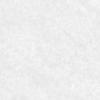
Label: no_change